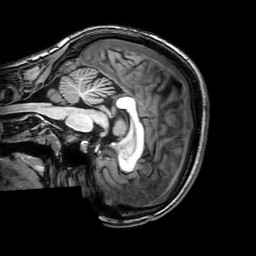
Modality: T1w
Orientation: sagittal
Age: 21
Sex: female
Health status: healthy
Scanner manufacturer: philips
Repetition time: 0.008316 s
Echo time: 0.00383 s